Question: i am new to spring mVC and hibernate.
i am using spring 3.2 and hibernate 3. i am getting this error when am clicking on a link(to add_application.jsp) in the index page. i tried with and without "spring-tx-3.2" jar. but still the problem persists..
i am getting this error during runtime.
'''
javax.servlet.ServletException: Servlet.init() for servlet spring threw exception
org.apache.catalina.authenticator.AuthenticatorBase.invoke(AuthenticatorBase.java:472)
org.apache.catalina.valves.ErrorReportValve.invoke(ErrorReportValve.java:99)
org.apache.catalina.valves.AccessLogValve.invoke(AccessLogValve.java:947)
org.apache.catalina.connector.CoyoteAdapter.service(CoyoteAdapter.java:408)
org.apache.coyote.http11.AbstractHttp11Processor.process(AbstractHttp11Processor.java:1009)
org.apache.coyote.AbstractProtocol$AbstractConnectionHandler.process(AbstractProtocol.java:589)
org.apache.tomcat.util.net.JIoEndpoint$SocketProcessor.run(JIoEndpoint.java:310)
java.util.concurrent.ThreadPoolExecutor$Worker.runTask(Unknown Source)
java.util.concurrent.ThreadPoolExecutor$Worker.run(Unknown Source)
java.lang.Thread.run(Unknown Source)
root cause
org.springframework.beans.factory.BeanDefinitionStoreException: Unexpected exception parsing XML document from ServletContext resource [/WEB-INF/spring-servlet.xml]; nested exception is java.lang.NoClassDefFoundError: org/springframework/transaction/interceptor/TransactionInterceptor
org.springframework.beans.factory.xml.XmlBeanDefinitionReader.doLoadBeanDefinitions(XmlBeanDefinitionReader.java:412)
org.springframework.beans.factory.xml.XmlBeanDefinitionReader.loadBeanDefinitions(XmlBeanDefinitionReader.java:334)
org.springframework.beans.factory.xml.XmlBeanDefinitionReader.loadBeanDefinitions(XmlBeanDefinitionReader.java:302)
org.springframework.beans.factory.support.AbstractBeanDefinitionReader.loadBeanDefinitions(AbstractBeanDefinitionReader.java:174)
org.springframework.beans.factory.support.AbstractBeanDefinitionReader.loadBeanDefinitions(AbstractBeanDefinitionReader.java:209)
org.springframework.beans.factory.support.AbstractBeanDefinitionReader.loadBeanDefinitions(AbstractBeanDefinitionReader.java:180)
org.springframework.web.context.support.XmlWebApplicationContext.loadBeanDefinitions(XmlWebApplicationContext.java:125)
org.springframework.web.context.support.XmlWebApplicationContext.loadBeanDefinitions(XmlWebApplicationContext.java:94)
org.springframework.context.support.AbstractRefreshableApplicationContext.refreshBeanFactory(AbstractRefreshableApplicationContext.java:130)
org.springframework.context.support.AbstractApplicationContext.obtainFreshBeanFactory(AbstractApplicationContext.java:537)
org.springframework.context.support.AbstractApplicationContext.refresh(AbstractApplicationContext.java:451)
org.springframework.web.servlet.FrameworkServlet.configureAndRefreshWebApplicationContext(FrameworkServlet.java:651)
org.springframework.web.servlet.FrameworkServlet.createWebApplicationContext(FrameworkServlet.java:599)
org.springframework.web.servlet.FrameworkServlet.createWebApplicationContext(FrameworkServlet.java:665)
org.springframework.web.servlet.FrameworkServlet.initWebApplicationContext(FrameworkServlet.java:518)
org.springframework.web.servlet.FrameworkServlet.initServletBean(FrameworkServlet.java:459)
org.springframework.web.servlet.HttpServletBean.init(HttpServletBean.java:136)
javax.servlet.GenericServlet.init(GenericServlet.java:160)
org.apache.catalina.authenticator.AuthenticatorBase.invoke(AuthenticatorBase.java:472)
org.apache.catalina.valves.ErrorReportValve.invoke(ErrorReportValve.java:99)
org.apache.catalina.valves.AccessLogValve.invoke(AccessLogValve.java:947)
org.apache.catalina.connector.CoyoteAdapter.service(CoyoteAdapter.java:408)
org.apache.coyote.http11.AbstractHttp11Processor.process(AbstractHttp11Processor.java:1009)
org.apache.coyote.AbstractProtocol$AbstractConnectionHandler.process(AbstractProtocol.java:589)
org.apache.tomcat.util.net.JIoEndpoint$SocketProcessor.run(JIoEndpoint.java:310)
java.util.concurrent.ThreadPoolExecutor$Worker.runTask(Unknown Source)
java.util.concurrent.ThreadPoolExecutor$Worker.run(Unknown Source)
java.lang.Thread.run(Unknown Source)
root cause
java.lang.NoClassDefFoundError: org/springframework/transaction/interceptor/TransactionInterceptor
org.springframework.transaction.config.AnnotationDrivenBeanDefinitionParser$AopAutoProxyConfigurer.configureAutoProxyCreator(AnnotationDrivenBeanDefinitionParser.java:126)
org.springframework.transaction.config.AnnotationDrivenBeanDefinitionParser.parse(AnnotationDrivenBeanDefinitionParser.java:84)
org.springframework.beans.factory.xml.NamespaceHandlerSupport.parse(NamespaceHandlerSupport.java:73)
org.springframework.beans.factory.xml.BeanDefinitionParserDelegate.parseCustomElement(BeanDefinitionParserDelegate.java:1438)
org.springframework.beans.factory.xml.BeanDefinitionParserDelegate.parseCustomElement(BeanDefinitionParserDelegate.java:1428)
org.springframework.beans.factory.xml.DefaultBeanDefinitionDocumentReader.parseBeanDefinitions(DefaultBeanDefinitionDocumentReader.java:185)
org.springframework.beans.factory.xml.DefaultBeanDefinitionDocumentReader.doRegisterBeanDefinitions(DefaultBeanDefinitionDocumentReader.java:139)
org.springframework.beans.factory.xml.DefaultBeanDefinitionDocumentReader.registerBeanDefinitions(DefaultBeanDefinitionDocumentReader.java:108)
org.springframework.beans.factory.xml.XmlBeanDefinitionReader.registerBeanDefinitions(XmlBeanDefinitionReader.java:493)
org.springframework.beans.factory.xml.XmlBeanDefinitionReader.doLoadBeanDefinitions(XmlBeanDefinitionReader.java:390)
org.springframework.beans.factory.xml.XmlBeanDefinitionReader.loadBeanDefinitions(XmlBeanDefinitionReader.java:334)
org.springframework.beans.factory.xml.XmlBeanDefinitionReader.loadBeanDefinitions(XmlBeanDefinitionReader.java:302)
org.springframework.beans.factory.support.AbstractBeanDefinitionReader.loadBeanDefinitions(AbstractBeanDefinitionReader.java:174)
org.springframework.beans.factory.support.AbstractBeanDefinitionReader.loadBeanDefinitions(AbstractBeanDefinitionReader.java:209)
org.springframework.beans.factory.support.AbstractBeanDefinitionReader.loadBeanDefinitions(AbstractBeanDefinitionReader.java:180)
org.springframework.web.context.support.XmlWebApplicationContext.loadBeanDefinitions(XmlWebApplicationContext.java:125)
org.springframework.web.context.support.XmlWebApplicationContext.loadBeanDefinitions(XmlWebApplicationContext.java:94)
org.springframework.context.support.AbstractRefreshableApplicationContext.refreshBeanFactory(AbstractRefreshableApplicationContext.java:130)
org.springframework.context.support.AbstractApplicationContext.obtainFreshBeanFactory(AbstractApplicationContext.java:537)
org.springframework.context.support.AbstractApplicationContext.refresh(AbstractApplicationContext.java:451)
org.springframework.web.servlet.FrameworkServlet.configureAndRefreshWebApplicationContext(FrameworkServlet.java:651)
org.springframework.web.servlet.FrameworkServlet.createWebApplicationContext(FrameworkServlet.java:599)
org.springframework.web.servlet.FrameworkServlet.createWebApplicationContext(FrameworkServlet.java:665)
org.springframework.web.servlet.FrameworkServlet.initWebApplicationContext(FrameworkServlet.java:518)
org.springframework.web.servlet.FrameworkServlet.initServletBean(FrameworkServlet.java:459)
org.springframework.web.servlet.HttpServletBean.init(HttpServletBean.java:136)
javax.servlet.GenericServlet.init(GenericServlet.java:160)
org.apache.catalina.authenticator.AuthenticatorBase.invoke(AuthenticatorBase.java:472)
org.apache.catalina.valves.ErrorReportValve.invoke(ErrorReportValve.java:99)
org.apache.catalina.valves.AccessLogValve.invoke(AccessLogValve.java:947)
org.apache.catalina.connector.CoyoteAdapter.service(CoyoteAdapter.java:408)
org.apache.coyote.http11.AbstractHttp11Processor.process(AbstractHttp11Processor.java:1009)
org.apache.coyote.AbstractProtocol$AbstractConnectionHandler.process(AbstractProtocol.java:589)
org.apache.tomcat.util.net.JIoEndpoint$SocketProcessor.run(JIoEndpoint.java:310)
java.util.concurrent.ThreadPoolExecutor$Worker.runTask(Unknown Source)
java.util.concurrent.ThreadPoolExecutor$Worker.run(Unknown Source)
java.lang.Thread.run(Unknown Source)
'''
---
and this are the jars am using.

this is my spring-servlet.xml file
'''
<?xml version="1.0" encoding="UTF-8"?>
<beans xmlns="http://www.springframework.org/schema/beans"
xmlns:xsi="http://www.w3.org/2001/XMLSchema-instance"
xmlns:aop="http://www.springframework.org/schema/aop"
xmlns:context="http://www.springframework.org/schema/context"
xmlns:jee="http://www.springframework.org/schema/jee"
xmlns:lang="http://www.springframework.org/schema/lang"
xmlns:mvc="http://www.springframework.org/schema/mvc"
xmlns:p="http://www.springframework.org/schema/p"
xmlns:tx="http://www.springframework.org/schema/tx"
xmlns:util="http://www.springframework.org/schema/util"
xsi:schemaLocation="http://www.springframework.org/schema/beans http://www.springframework.org/schema/beans/spring-beans.xsd
http://www.springframework.org/schema/aop http://www.springframework.org/schema/aop/spring-aop.xsd
http://www.springframework.org/schema/context http://www.springframework.org/schema/context/spring-context.xsd
http://www.springframework.org/schema/jee http://www.springframework.org/schema/jee/spring-jee.xsd
http://www.springframework.org/schema/lang http://www.springframework.org/schema/lang/spring-lang.xsd
http://www.springframework.org/schema/tx http://www.springframework.org/schema/tx/spring-tx.xsd
http://www.springframework.org/schema/mvc http://www.springframework.org/schema/mvc/spring-mvc-3.2.xsd
http://www.springframework.org/schema/util http://www.springframework.org/schema/util/spring-util.xsd">
<context:annotation-config />
<context:component-scan base-package="MediatoPrima.controller" />
<bean id="jspViewResolver"
class="org.springframework.web.servlet.view.InternalResourceViewResolver">
<property name="viewClass"
value="org.springframework.web.servlet.view.JstlView" />
<property name="prefix" value="/WEB-INF/jsp/" />
<property name="suffix" value=".jsp" />
</bean>
<bean id="messageSource"
class="org.springframework.context.support.ReloadableResourceBundleMessageSource">
<property name="basename" value="resources/messages" />
<property name="defaultEncoding" value="UTF-8" />
</bean>
<bean id="propertyConfigurer"
class="org.springframework.beans.factory.config.PropertyPlaceholderConfigurer"
p:location="/WEB-INF/jdbc.properties" />
<bean id="dataSource"
class="org.apache.commons.dbcp.BasicDataSource" destroy-method="close"
p:driverClassName="${jdbc.driverClassName}"
p:url="${jdbc.databaseurl}" p:username="${jdbc.username}"
p:password="${jdbc.password}" />
<bean id="sessionFactory"
class="org.springframework.orm.hibernate3.LocalSessionFactoryBean">
<property name="dataSource" ref="dataSource" />
<property name="configLocation">
<value>hibernate.cfg.xml</value>
</property>
<property name="configurationClass">
<value>org.hibernate.cfg.AnnotationConfiguration</value>
</property>
<property name="hibernateProperties">
<props>
<prop key="hibernate.dialect">${jdbc.dialect}</prop>
<prop key="hibernate.show_sql">true</prop>
<!--
<prop key="hibernate.hbm2ddl.auto">create</prop>
-->
</props>
</property>
</bean>
<tx:annotation-driven />
<bean id="transactionManager"
class="org.springframework.orm.hibernate3.HibernateTransactionManager">
<property name="sessionFactory" ref="sessionFactory" />
</bean>
</beans>
'''
please help me .. thanks in advance
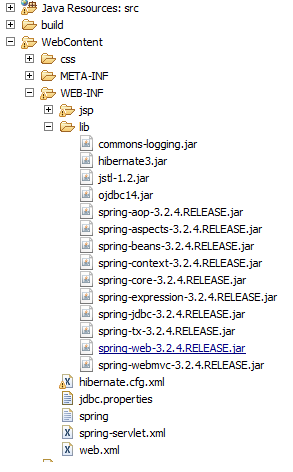
Answer: You need to define spring-tx or spring-aop in your maven pom. Also check if there are no old spring jars in your classpath.